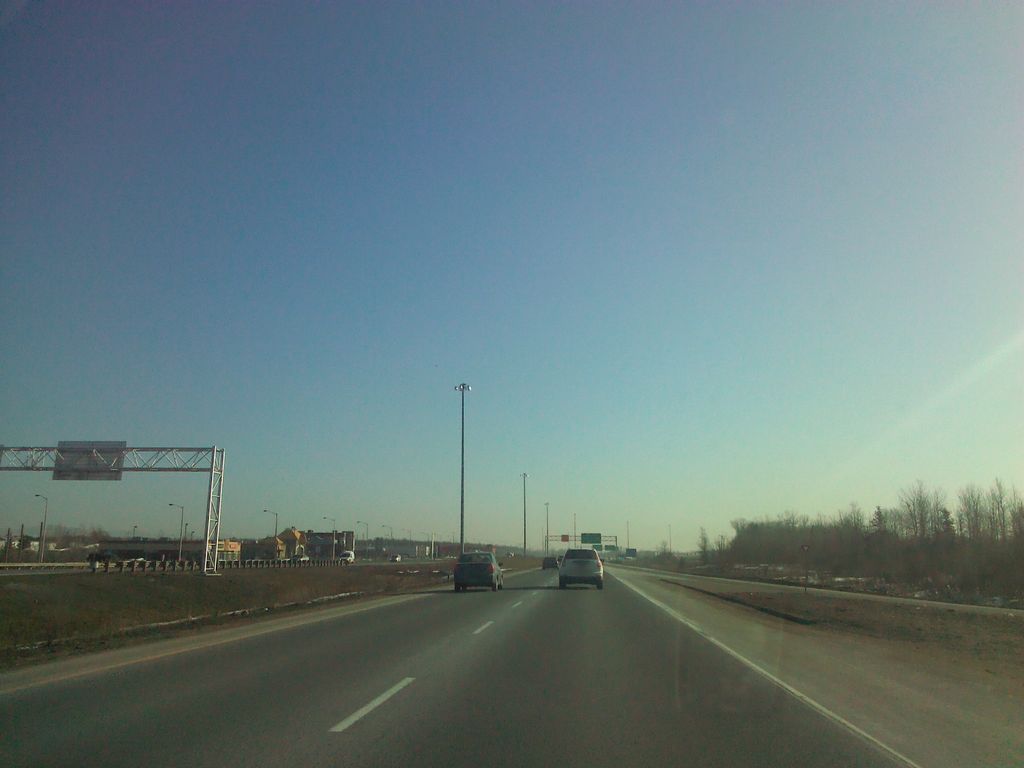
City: quebec_city